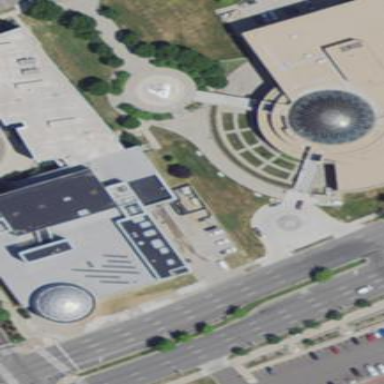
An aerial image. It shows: Museum.